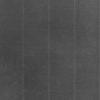
Label: dusty